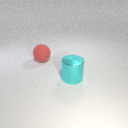
large cyan metal cylinder to the right of large red rubber sphere